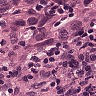
Metastatic tissue present: yes